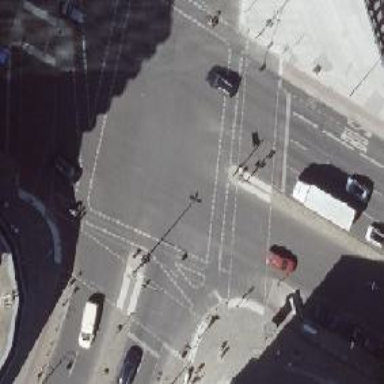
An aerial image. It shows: Footway located on traffic island.